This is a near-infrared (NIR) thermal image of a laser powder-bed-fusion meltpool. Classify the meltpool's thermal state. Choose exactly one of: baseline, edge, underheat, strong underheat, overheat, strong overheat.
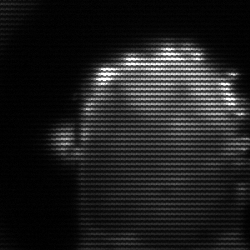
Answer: baseline